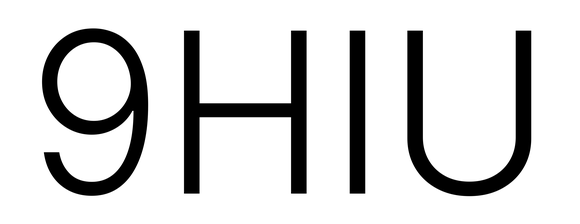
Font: Inter_Light